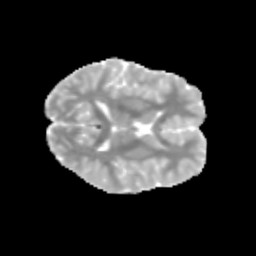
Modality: MD
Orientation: axial
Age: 12
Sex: male
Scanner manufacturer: siemens
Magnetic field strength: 3 T
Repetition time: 3.8 s
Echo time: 0.07 s